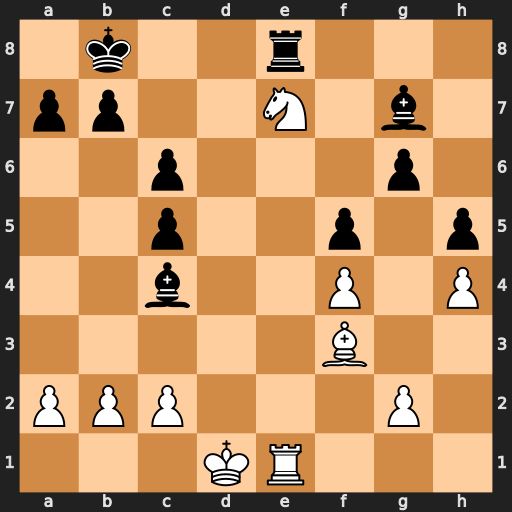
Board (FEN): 1k2r3/pp2N1b1/2p3p1/2p2p1p/2b2P1P/5B2/PPP3P1/3KR3
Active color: w
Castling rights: -
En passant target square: -
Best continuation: Nxc6+ Kc7 Rxe8